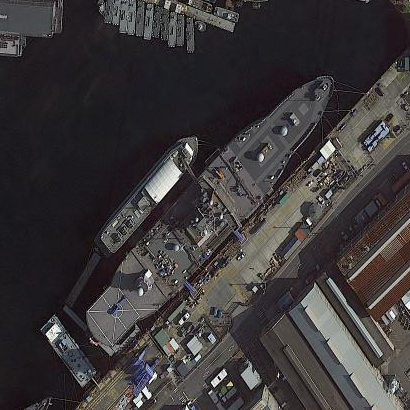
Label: destroyer